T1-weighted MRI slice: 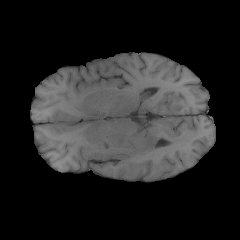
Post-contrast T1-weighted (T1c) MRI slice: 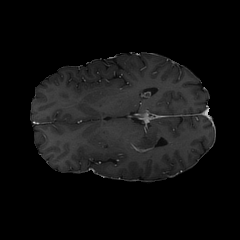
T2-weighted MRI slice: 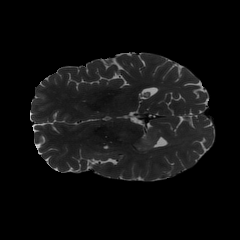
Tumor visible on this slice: yes